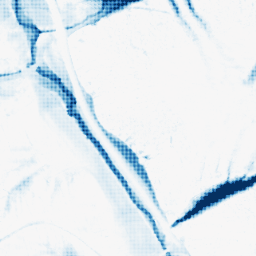
Category: morphological
Decomposition family: morphological_ellipse
Decomposition parameters: operation: closing
width: 30
height: 50
Upsampling method: sinc_hamming
Upsampling parameters: scale: 4
kernel_size: 4
Upsampling scale: 4